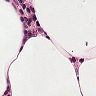
Metastatic tissue present: no